Question: I have a simple one dimensional array but I want to split the long list into two columns using jQuery. How can I achieve this?
'''
var articles = ['article10','article9','article8','article7','article6','article5','article4','article3', 'article2', 'article1'];
for ( var articCounter = articles.length; articCounter > 0; articCounter--) {
document.write('<a href="../articles/' + articles[articCounter-1] + '.pdf" > ' + articles[articCounter-1] + '</a></br>');
} // end for
'''
I don't want to have to create two different arrays for two different float divs....
I've googled this many times but many other methods deal with multidimensional arrays.
Thank you very much for the help in advance.
EDIT: Right now it's just one long list like so:
Article1
Article2
Article3
....
But I would like to achieve this:

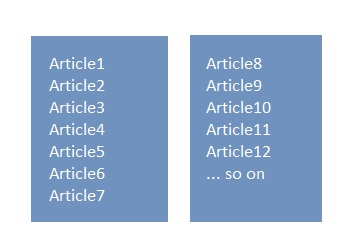
Answer: This will split your array into 2 arrays:
'''
var articles = ["article1", "article2", "article3", "article4", "article5", "article6", "article7", "article8", "article9", "article10"];
var separatorIndex = articles.length & 0x1 ? (articles.length+1)/2 : articles.length/2;
var firstChunk = articles.slice(0,separatorIndex);
//["article1", "article2", "article3", "article4", "article5"]
var secondChunk = articles.slice(separatorIndex,articles.length);
//["article6", "article7", "article8", "article9", "article10"]
'''
Then you can use them where and/or how you want.
The 2nd line finds an (alias -> middle index of division),by which array should be divided into 2 chunks. The array can have 'odd' and 'even' lengths,and those 2 situations must be distinguished. As it is impossible to divide odd-length array into 2 parts, it must be divided in such way, that 1st chunk will have 1 element or ,than 2nd chunk.Here, I have implemented first case,that is, 1st chunk will have 1 element more,than 2nd one. Here are the examples of different situations:
'''
total length | 1st (length) | 2st (length) | separatorIndex
10 0-4 (5) 5-9 (5) 5
11 0-5 (6) 6-10 (5) 6
12 0-5 (6) 0-11 (6) 6
'''
In table, 'number''number' syntax shows accordingly start and end indexes in array. The division is done by <URL> function.